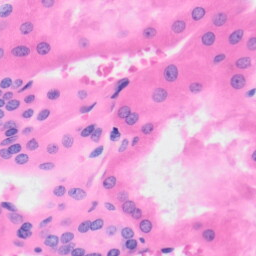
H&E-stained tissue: Kidney